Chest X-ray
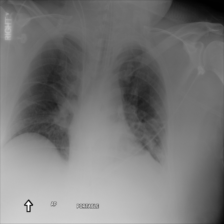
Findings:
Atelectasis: negative
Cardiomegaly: negative
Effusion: negative
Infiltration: negative
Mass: negative
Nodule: negative
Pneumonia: negative
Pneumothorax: negative
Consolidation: negative
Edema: negative
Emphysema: negative
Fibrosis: negative
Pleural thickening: negative
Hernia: negative